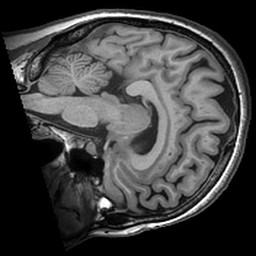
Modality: T1w
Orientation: sagittal
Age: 44
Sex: female
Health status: ill
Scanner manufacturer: ge
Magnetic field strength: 3 T
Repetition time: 0.008164 s
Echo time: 0.003184 s